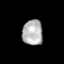
Tissue: lung
Cell type: T cells
Senescence score: 0.1794
Nuclear area (px): 501
Mean DAPI intensity: 179.978